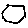
Label: hexagon